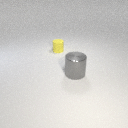
small yellow rubber cylinder behind large gray metal cylinder